Question: I am dealing with tick data which contains price and volume(buy and sell).
I've tried codes from this post <URL> happened at price 11360 and I would like to label 11360 at the point with maximum volume 4622.
Here is my codes :
'''
ggplot(data=ts629sum) +
geom_point(mapping=aes(x=BS,y=Price)) +
geom_label(filter(BS==max(BS)) +
aes(label(sprintf(%0.2f,y)), hjust=-0.5)
'''
It would be appreciated if someone knows how to solve this problem.

Below is the dataset.
'''
ts629sum <- structure(list(Price = 11315:11528, BS = c(236L, 340L, 266L,
306L, 300L, 546L, 700L, 1106L, 1064L, 1312L, 1358L, 1126L, 876L,
1382L, 1382L, 2290L, 2292L, 2282L, 2454L, 2710L, 3082L, 2252L,
2214L, 2574L, 2498L, 3088L, 2644L, 2664L, 2558L, 2452L, 2508L,
2122L, 2188L, 2152L, 1730L, 2222L, 1210L, 1074L, 1736L, 1750L,
2340L, 2252L, 2004L, 2448L, 2590L, 4622L, 3428L, 3642L, 3628L,
3960L, 4020L, 2690L, 2110L, 1974L, 1018L, 1182L, 796L, 788L,
762L, 780L, 1442L, 1048L, 814L, 862L, 616L, 916L, 808L, 626L,
552L, 506L, 588L, 888L, 1222L, 1942L, 1300L, 1856L, 1284L, 968L,
932L, 1942L, 1320L, 1218L, 1514L, 1746L, 1886L, 3186L, 2540L,
2194L, 2314L, 2166L, 3072L, 2344L, 2238L, 2568L, 2132L, 2806L,
2606L, 2492L, 2610L, 2860L, 3754L, 2940L, 2754L, 3246L, 2912L,
4018L, 3402L, 3534L, 3374L, 3028L, 3760L, 3820L, 3822L, 3890L,
3296L, 4596L, 2780L, 2546L, 2958L, 2706L, 2990L, 2558L, 2518L,
2462L, 2110L, 2818L, 2276L, 2184L, 1828L, 1436L, 1878L, 1468L,
1464L, 1590L, 1580L, 2524L, 1586L, 1480L, 1702L, 1568L, 2490L,
2074L, 1872L, 1872L, 1274L, 2000L, 1252L, 1194L, 1422L, 1422L,
1630L, 1668L, 1798L, 2264L, 1806L, 2244L, 1480L, 2028L, 1616L,
2074L, 2066L, 1798L, 1514L, 1440L, 1116L, 1308L, 780L, 816L,
904L, 1162L, 1434L, 1042L, 1074L, 666L, 400L, 356L, 164L, 130L,
110L, 48L, 48L, 54L, 36L, 34L, 28L, 106L, 32L, 56L, 64L, 54L,
38L, 24L, 18L, 42L, 34L, 86L, 42L, 76L, 196L, 316L, 316L, 422L,
418L, 358L, 300L, 348L, 378L, 238L, 214L, 178L, 248L, 168L, 76L,
18L)), class = "data.frame", row.names = c(NA, -214L))
'''
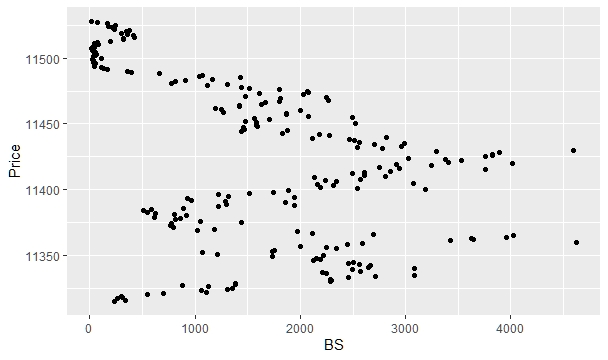
Answer: You can subset the data in 'geom_label' and keep only the row with max 'BS'.
'''
library(ggplot2)
ggplot(data=ts629sum, aes(x=BS,y=Price, label = Price)) +
geom_point() +
geom_label(data = ts629sum[which.max(ts629sum$BS), ], vjust = 1.5)
'''
<URL>